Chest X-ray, PA view. Patient: 29 years old, sex M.
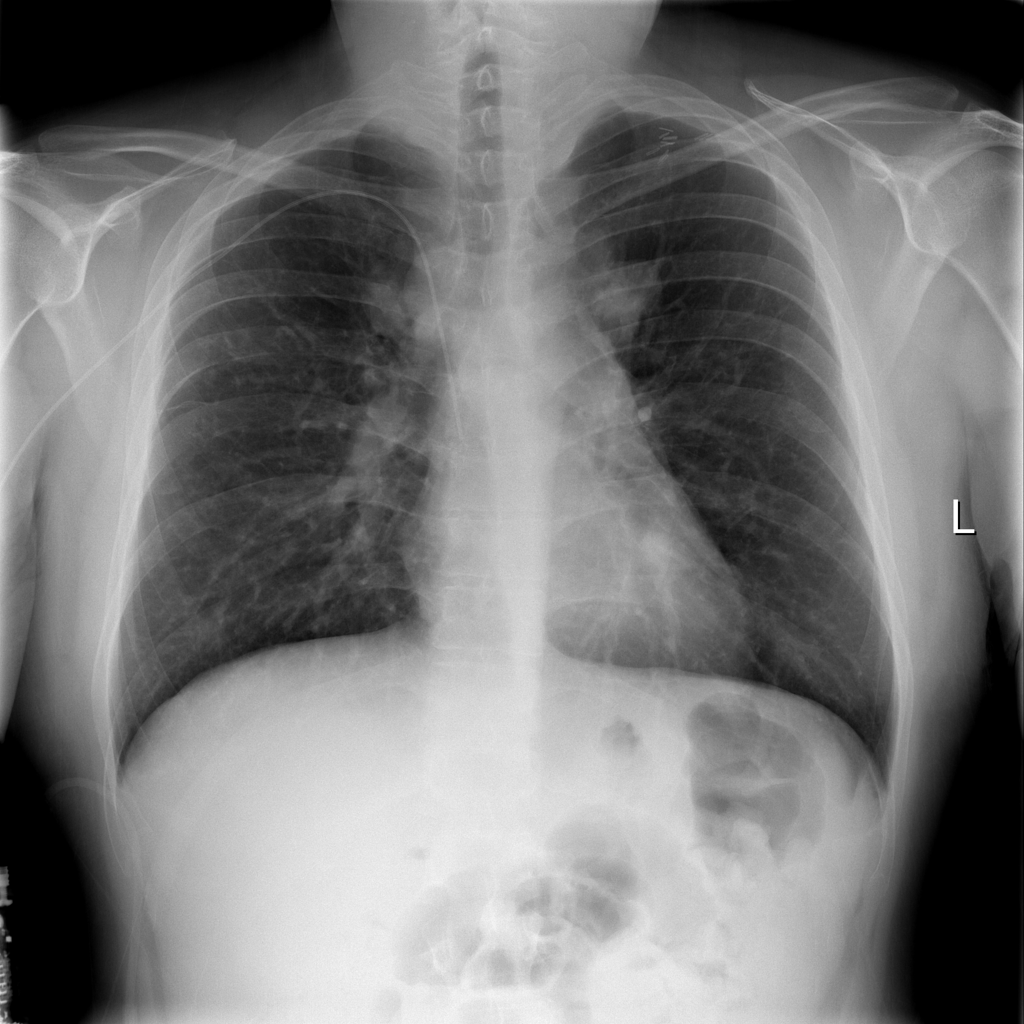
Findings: Infiltration, Mass